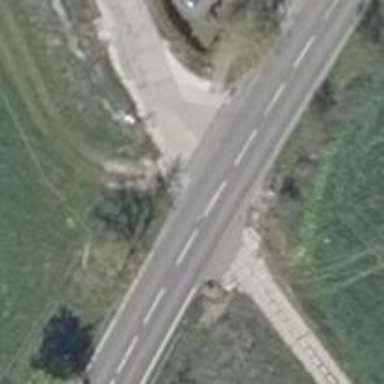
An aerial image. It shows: Secondary road with asphalt surface.